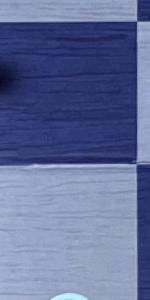
Label: Empty